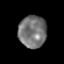
Tissue: prostate
Cell type: Epithelial cells
Senescence score: 0.3231
Nuclear area (px): 880
Mean DAPI intensity: 116.373